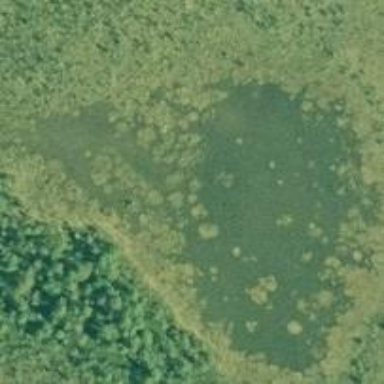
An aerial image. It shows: Marshy wetland area.